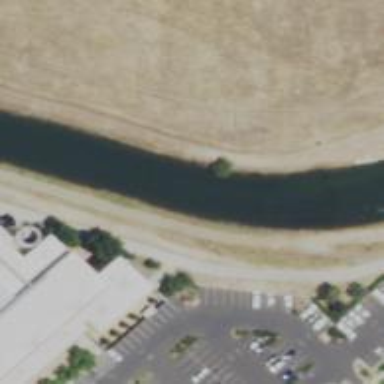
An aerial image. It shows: Canal.